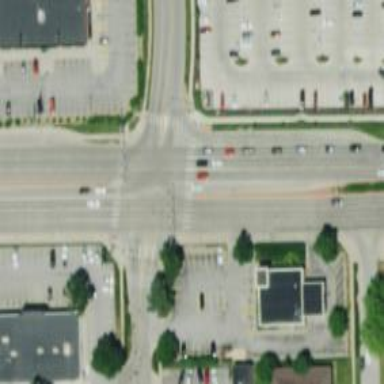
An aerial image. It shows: Crossing on the road.